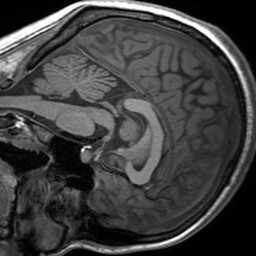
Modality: T1w
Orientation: sagittal
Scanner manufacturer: siemens
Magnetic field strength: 3 T
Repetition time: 1.54 s
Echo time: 0.00234 s